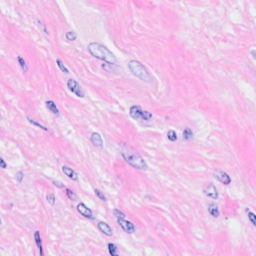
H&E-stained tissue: Breast